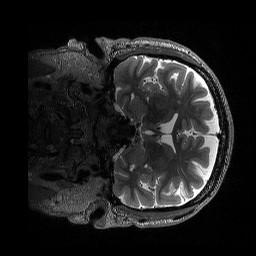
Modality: T2w
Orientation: coronal
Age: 55
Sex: male
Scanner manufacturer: siemens
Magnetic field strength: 3 T
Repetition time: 3.2 s
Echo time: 0.564 s